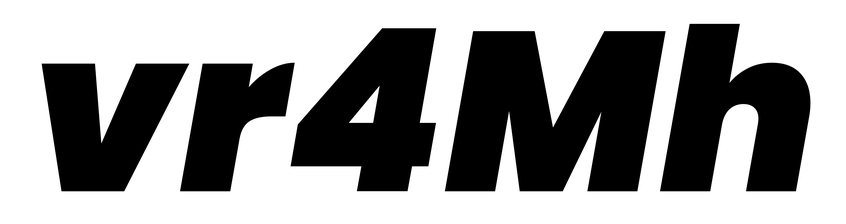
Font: Poppins-BlackItalic